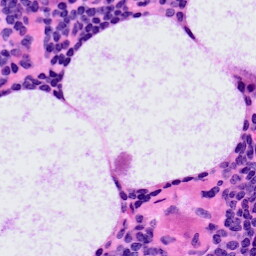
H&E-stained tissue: LymphNode